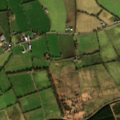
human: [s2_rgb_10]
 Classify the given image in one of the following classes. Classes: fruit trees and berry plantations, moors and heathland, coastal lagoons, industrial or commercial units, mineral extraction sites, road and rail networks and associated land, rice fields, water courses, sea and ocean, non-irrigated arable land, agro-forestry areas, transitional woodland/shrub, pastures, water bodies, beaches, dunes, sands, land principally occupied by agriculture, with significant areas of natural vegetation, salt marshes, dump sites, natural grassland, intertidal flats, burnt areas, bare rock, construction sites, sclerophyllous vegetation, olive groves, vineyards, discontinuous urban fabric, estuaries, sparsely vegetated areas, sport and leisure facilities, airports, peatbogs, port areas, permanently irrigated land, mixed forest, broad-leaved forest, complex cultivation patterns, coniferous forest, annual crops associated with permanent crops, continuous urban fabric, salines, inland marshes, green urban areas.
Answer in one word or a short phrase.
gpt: pastures, complex cultivation patterns, coniferous forest, transitional woodland/shrub